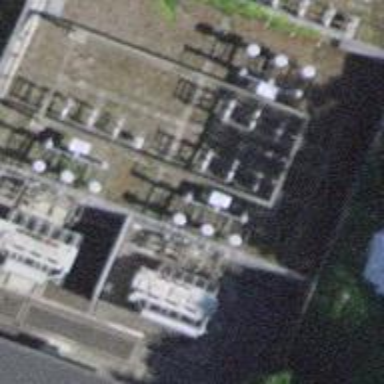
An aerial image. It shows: Power substation.